Question: How do I remove the "clear button" from a ng-select field with search?

I'm using angular 6 with ng-select package:
<URL>
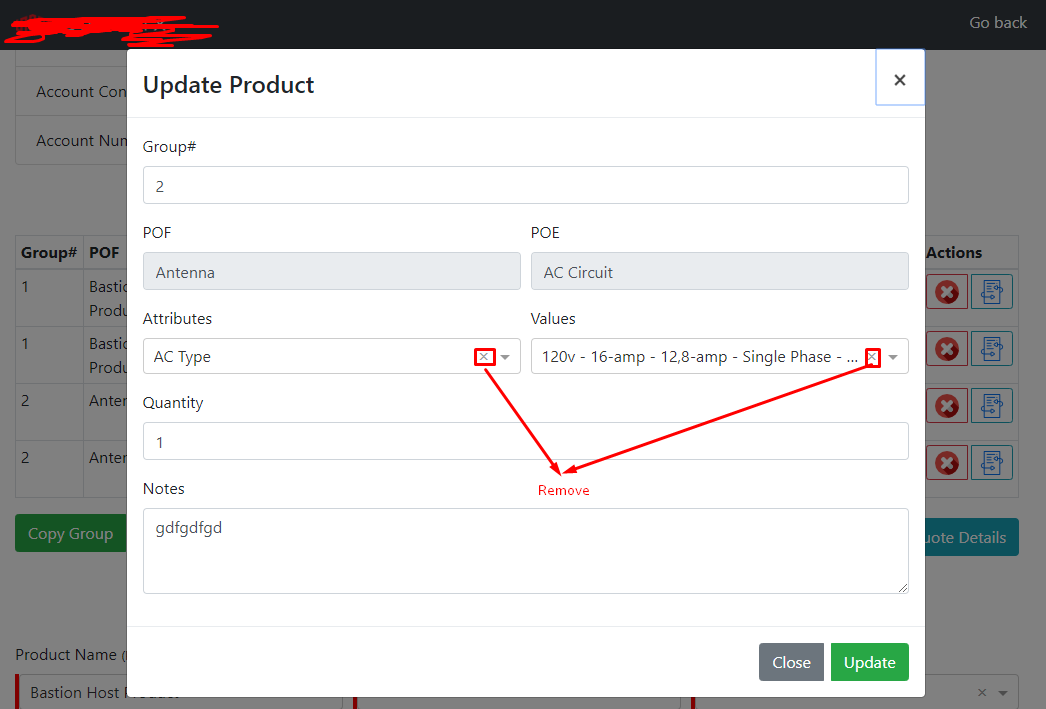
Answer: In your stylesheet add 'display: none;' to the '.ng-clear-wrapper' selector.
Like so:
'''
.ng-select .ng-clear-wrapper {
display: none;
}
'''